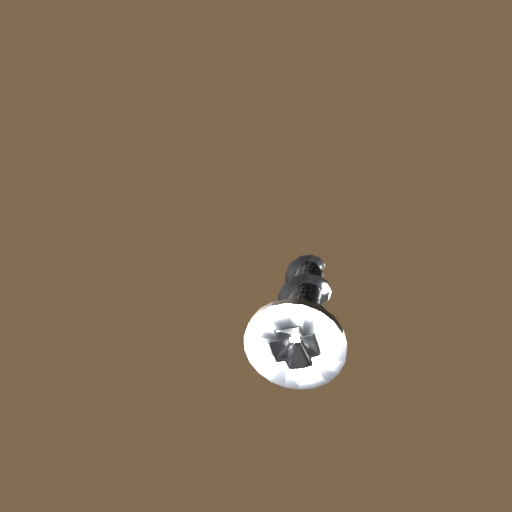
Label: screw